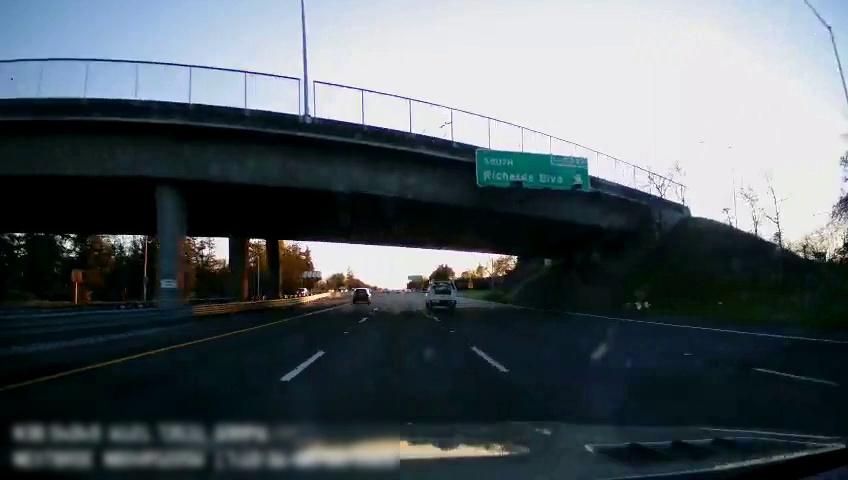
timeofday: Day
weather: Sunny
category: Drivable Space
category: Vehicles | SUV
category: Vehicles | Truck
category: Vehicles | SUV
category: Lanes | Alternate Lane
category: Lanes | Current Lane
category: Lanes | Current Lane
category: Lanes | Alternate Lane
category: Lanes | Alternate Lane
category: Traffic | Signs